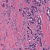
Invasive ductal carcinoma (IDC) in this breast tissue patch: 1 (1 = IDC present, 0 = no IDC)